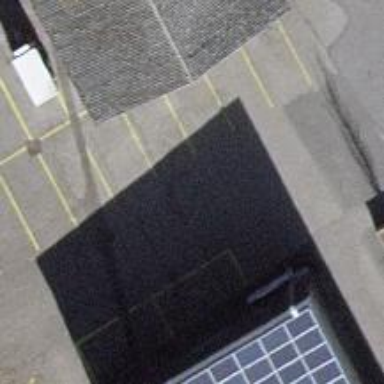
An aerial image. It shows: Road serving as parking aisle.